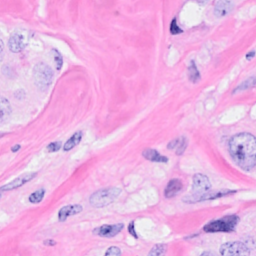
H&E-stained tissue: Breast